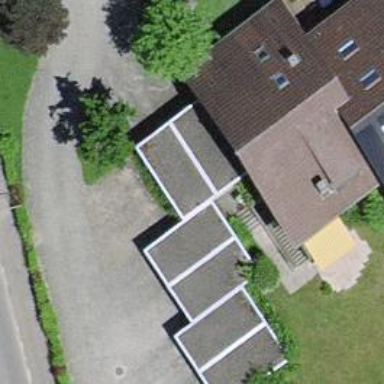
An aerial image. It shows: Group of garages.